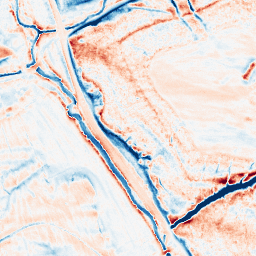
Category: classical
Decomposition family: gaussian_anisotropic
Decomposition parameters: sigma_x: 2
sigma_y: 5
Upsampling method: cubic_catmull_rom
Upsampling parameters: scale: 4
Upsampling scale: 4